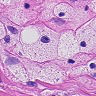
Metastatic tissue present: no